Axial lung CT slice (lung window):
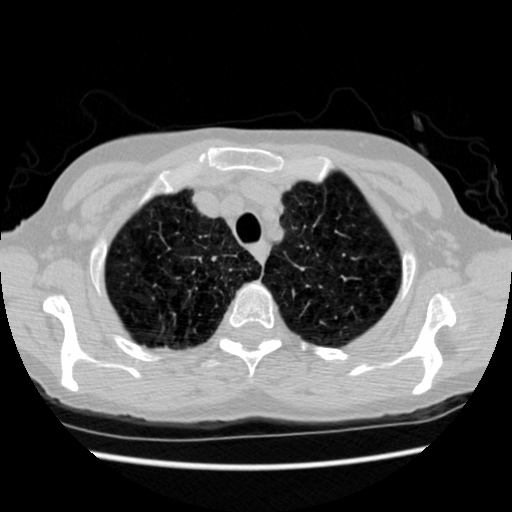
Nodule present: no